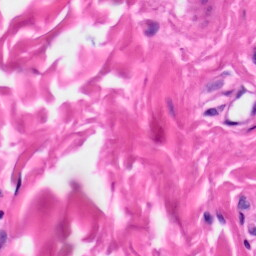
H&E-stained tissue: Skin